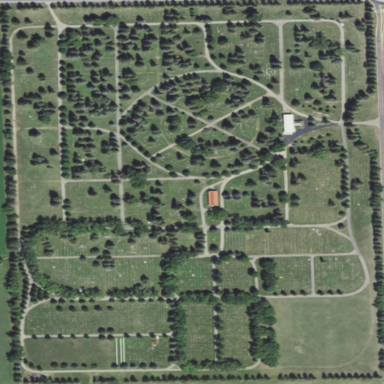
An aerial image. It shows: Cemetery.